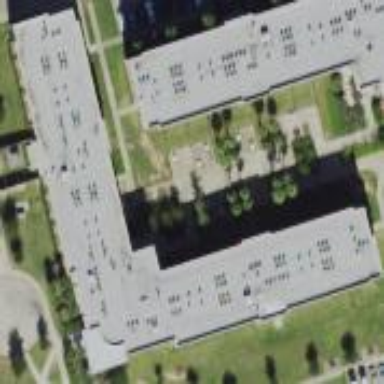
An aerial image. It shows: University building.